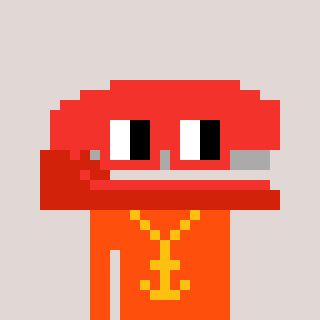
a pixel art character with square red glasses, a stapler-shaped head and a orange-colored body on a warm background